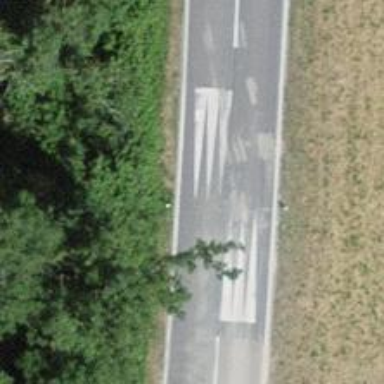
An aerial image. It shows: Traffic calming hump on the road.